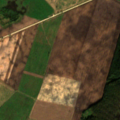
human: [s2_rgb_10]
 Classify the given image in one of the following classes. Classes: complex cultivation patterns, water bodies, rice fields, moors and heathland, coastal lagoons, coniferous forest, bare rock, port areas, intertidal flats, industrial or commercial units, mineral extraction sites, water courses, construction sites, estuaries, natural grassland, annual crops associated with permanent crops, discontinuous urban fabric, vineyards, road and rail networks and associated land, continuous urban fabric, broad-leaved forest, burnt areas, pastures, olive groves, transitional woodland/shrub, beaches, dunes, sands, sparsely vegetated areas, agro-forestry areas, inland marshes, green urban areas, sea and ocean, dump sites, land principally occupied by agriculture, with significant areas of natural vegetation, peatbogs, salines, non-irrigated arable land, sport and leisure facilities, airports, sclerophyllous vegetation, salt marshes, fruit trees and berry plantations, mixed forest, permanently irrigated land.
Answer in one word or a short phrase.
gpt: non-irrigated arable land, broad-leaved forest, mixed forest, transitional woodland/shrub